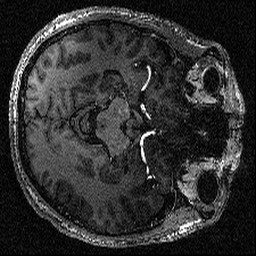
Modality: T1w
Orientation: axial
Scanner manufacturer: siemens
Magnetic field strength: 6.98 T
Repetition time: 2.5 s
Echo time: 0.00265 s